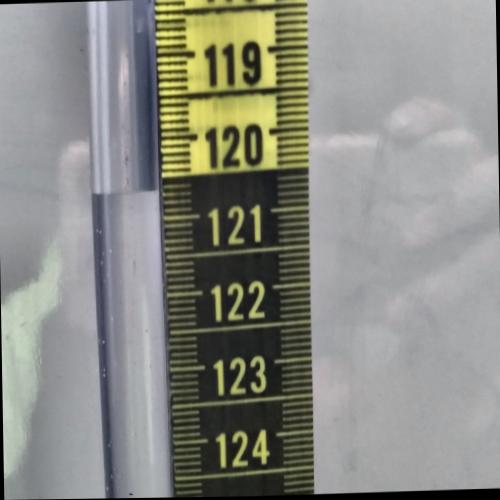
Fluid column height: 120.7 cm